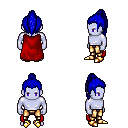
a pixel art fantasy rpg character, male body template, dark elf, purple skin, red cape, gold greaves, blue long topknot hairstyle, gold boots, four views (front, back, left, right), 2x2 character sprite sheet, small pixel art, hard edges, no anti-aliasing